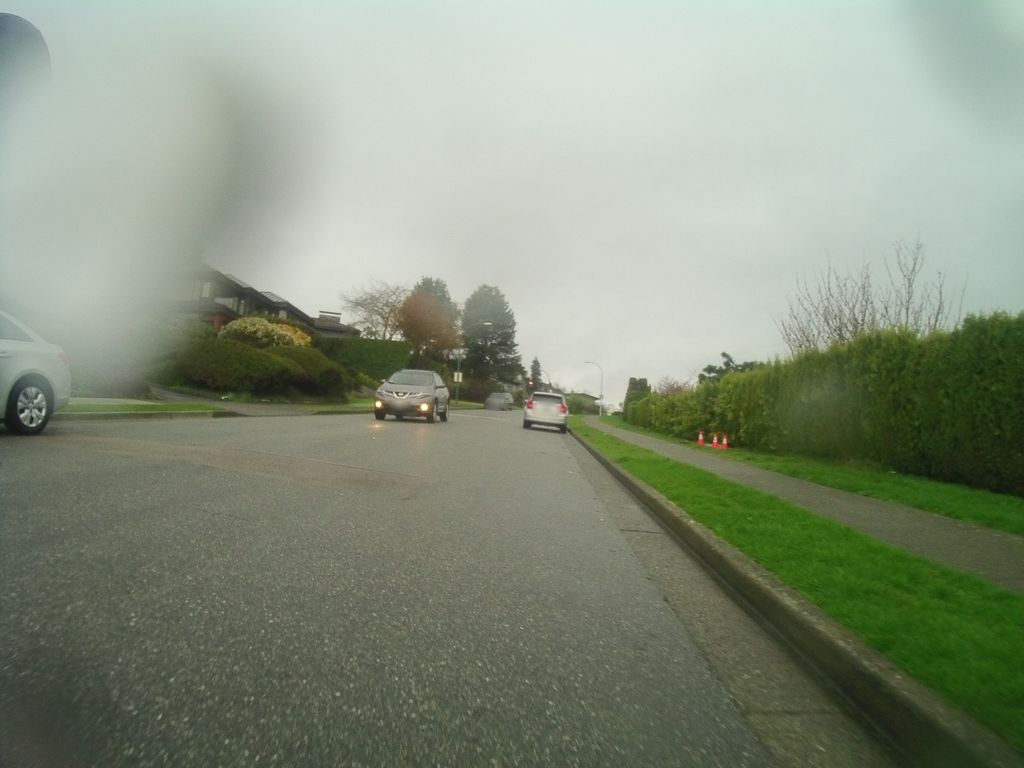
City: vancouver